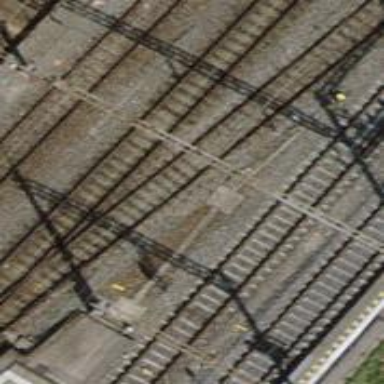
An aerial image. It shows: Railway yard with electrified contact lines.